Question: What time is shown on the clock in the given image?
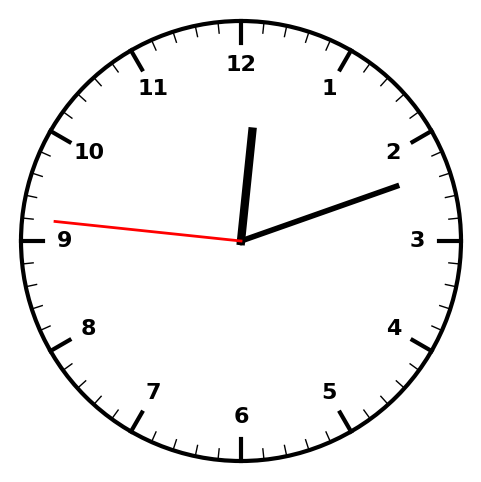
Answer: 12:11:46